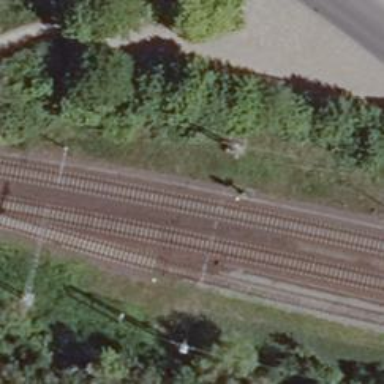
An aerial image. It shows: Railway signal.